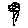
Label: flower